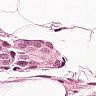
Metastatic tissue present: yes